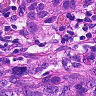
Metastatic tissue present: yes